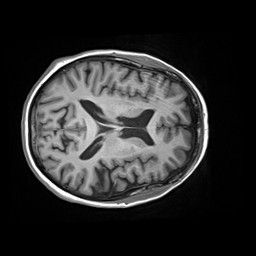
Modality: T1w
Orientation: axial
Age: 70
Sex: female
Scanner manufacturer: siemens
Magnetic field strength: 3 T
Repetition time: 2.2 s
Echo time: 0.00245 s